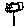
Label: flower